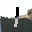
Label: 1